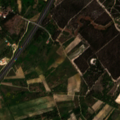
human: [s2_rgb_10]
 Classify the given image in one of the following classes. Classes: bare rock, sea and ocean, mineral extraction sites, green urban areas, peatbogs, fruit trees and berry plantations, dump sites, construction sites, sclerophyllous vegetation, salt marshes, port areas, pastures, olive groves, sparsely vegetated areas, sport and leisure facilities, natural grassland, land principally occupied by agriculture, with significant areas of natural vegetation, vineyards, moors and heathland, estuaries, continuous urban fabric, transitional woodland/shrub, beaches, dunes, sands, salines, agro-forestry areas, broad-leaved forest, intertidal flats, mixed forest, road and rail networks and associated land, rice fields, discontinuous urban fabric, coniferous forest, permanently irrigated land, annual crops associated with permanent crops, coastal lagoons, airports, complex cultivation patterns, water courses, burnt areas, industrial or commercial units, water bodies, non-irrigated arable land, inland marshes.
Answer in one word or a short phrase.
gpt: vineyards, complex cultivation patterns, land principally occupied by agriculture, with significant areas of natural vegetation, broad-leaved forest, mixed forest